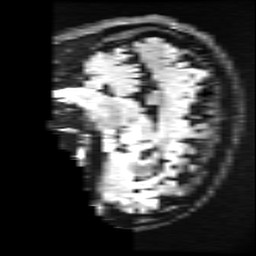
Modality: FLAIR
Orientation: sagittal
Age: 28
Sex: female
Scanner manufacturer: ge
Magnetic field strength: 3 T
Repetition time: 11 s
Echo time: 0.1497 s